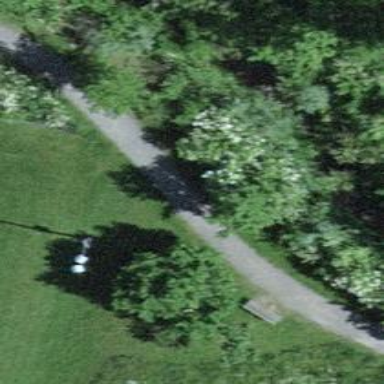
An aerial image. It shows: Footway with fine gravel surface.